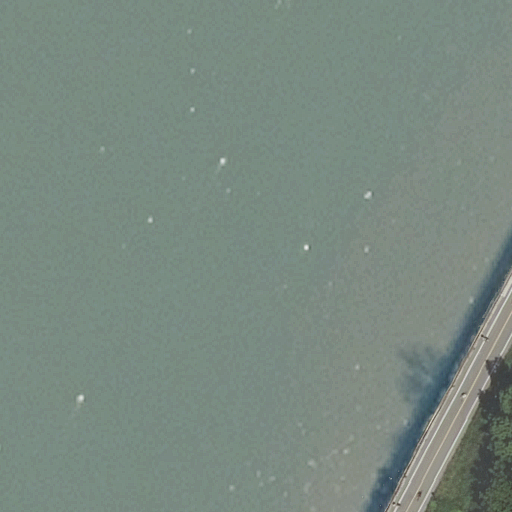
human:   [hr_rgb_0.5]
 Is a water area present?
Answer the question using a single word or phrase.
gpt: yes

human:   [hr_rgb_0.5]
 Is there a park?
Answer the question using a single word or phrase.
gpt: yes

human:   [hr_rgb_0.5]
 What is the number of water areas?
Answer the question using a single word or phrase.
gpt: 1

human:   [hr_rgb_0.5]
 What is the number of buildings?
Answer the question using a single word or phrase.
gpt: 0

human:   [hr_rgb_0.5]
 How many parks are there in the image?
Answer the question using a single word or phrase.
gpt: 1

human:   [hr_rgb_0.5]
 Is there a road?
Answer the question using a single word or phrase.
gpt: yes

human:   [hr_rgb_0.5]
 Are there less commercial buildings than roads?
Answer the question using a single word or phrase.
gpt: yes

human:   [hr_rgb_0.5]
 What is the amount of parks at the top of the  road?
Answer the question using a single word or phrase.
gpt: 1

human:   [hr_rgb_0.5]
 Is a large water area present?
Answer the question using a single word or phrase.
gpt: yes

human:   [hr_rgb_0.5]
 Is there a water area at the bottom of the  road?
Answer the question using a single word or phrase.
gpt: no

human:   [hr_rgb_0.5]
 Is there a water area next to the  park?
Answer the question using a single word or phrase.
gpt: yes

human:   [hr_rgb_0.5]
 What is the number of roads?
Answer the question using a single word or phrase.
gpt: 1

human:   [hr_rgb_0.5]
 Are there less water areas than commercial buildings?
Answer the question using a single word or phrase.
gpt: no

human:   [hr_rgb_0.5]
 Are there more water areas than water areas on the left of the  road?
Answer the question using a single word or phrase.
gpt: yes

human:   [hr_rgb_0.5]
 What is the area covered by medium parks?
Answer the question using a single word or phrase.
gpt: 434m2

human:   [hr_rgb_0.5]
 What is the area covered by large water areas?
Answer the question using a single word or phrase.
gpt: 9924m2

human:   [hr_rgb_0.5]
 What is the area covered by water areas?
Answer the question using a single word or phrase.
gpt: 9924m2

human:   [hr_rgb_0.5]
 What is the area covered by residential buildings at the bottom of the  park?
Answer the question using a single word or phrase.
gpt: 0m2

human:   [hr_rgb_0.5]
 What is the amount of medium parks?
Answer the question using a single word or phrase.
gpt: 1

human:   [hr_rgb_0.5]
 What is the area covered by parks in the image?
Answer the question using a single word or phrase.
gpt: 434m2

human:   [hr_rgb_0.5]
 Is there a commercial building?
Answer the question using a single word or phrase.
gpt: no

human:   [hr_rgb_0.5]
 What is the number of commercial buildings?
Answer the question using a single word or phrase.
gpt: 0

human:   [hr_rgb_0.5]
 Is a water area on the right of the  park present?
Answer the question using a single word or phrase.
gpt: no

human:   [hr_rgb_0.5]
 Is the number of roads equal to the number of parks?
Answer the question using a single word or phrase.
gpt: yes

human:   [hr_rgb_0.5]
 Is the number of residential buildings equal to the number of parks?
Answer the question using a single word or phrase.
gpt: no

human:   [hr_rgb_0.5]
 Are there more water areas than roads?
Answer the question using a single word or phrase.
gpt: no

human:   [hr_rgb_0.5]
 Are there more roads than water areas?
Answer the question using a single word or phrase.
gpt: no

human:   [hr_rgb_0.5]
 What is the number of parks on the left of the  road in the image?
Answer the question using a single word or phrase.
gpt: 0

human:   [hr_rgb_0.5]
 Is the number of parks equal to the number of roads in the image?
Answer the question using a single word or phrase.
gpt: yes

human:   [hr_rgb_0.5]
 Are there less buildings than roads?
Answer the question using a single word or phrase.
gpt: yes

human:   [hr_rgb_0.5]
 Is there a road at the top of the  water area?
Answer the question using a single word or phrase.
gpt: no

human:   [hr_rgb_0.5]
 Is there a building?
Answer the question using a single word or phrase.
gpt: no

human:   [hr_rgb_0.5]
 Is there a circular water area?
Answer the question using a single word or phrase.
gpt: no

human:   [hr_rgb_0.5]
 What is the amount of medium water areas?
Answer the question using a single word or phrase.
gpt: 0

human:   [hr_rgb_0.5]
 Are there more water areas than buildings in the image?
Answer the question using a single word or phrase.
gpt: yes

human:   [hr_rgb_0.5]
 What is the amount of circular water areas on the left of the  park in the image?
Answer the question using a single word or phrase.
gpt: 0

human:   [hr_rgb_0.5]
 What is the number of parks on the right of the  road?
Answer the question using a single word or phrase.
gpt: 1

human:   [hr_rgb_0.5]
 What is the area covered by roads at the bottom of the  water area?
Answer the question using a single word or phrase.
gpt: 0m2

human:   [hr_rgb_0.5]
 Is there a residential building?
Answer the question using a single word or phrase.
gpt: no

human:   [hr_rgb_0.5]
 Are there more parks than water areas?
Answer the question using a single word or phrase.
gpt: no

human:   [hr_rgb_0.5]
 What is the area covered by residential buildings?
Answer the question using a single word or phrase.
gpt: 0m2

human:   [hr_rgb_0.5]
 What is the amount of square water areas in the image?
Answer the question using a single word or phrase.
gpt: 0

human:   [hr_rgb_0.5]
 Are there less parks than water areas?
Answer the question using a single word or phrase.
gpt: no

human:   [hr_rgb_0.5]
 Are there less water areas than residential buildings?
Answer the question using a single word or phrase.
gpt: no

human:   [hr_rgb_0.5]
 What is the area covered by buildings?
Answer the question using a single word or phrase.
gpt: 0m2

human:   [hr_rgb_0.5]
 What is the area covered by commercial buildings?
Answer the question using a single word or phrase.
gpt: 0m2

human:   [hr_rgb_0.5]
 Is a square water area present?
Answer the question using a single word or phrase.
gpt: no

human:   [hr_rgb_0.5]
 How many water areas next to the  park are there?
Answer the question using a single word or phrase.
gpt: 1

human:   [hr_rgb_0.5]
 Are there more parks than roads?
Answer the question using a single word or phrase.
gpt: no

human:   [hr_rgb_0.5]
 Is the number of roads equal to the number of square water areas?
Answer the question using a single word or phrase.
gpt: no

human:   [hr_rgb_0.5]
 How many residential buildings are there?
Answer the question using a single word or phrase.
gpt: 0

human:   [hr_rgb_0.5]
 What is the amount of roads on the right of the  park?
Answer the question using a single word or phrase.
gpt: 0

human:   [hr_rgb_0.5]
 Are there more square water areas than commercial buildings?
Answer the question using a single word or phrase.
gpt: no

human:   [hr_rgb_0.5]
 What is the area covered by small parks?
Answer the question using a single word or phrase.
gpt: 0m2

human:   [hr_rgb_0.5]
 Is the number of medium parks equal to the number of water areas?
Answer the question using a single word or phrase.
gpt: yes

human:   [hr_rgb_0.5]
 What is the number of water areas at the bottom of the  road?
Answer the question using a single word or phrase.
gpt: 0

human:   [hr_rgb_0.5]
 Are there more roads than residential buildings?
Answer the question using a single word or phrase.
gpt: yes

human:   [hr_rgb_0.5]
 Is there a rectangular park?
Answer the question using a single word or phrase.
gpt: yes

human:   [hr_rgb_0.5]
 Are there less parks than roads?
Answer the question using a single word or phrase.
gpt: no

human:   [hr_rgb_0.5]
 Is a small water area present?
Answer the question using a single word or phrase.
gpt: no

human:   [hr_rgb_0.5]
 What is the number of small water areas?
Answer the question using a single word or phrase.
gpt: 0

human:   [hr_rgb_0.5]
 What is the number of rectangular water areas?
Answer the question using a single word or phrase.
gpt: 1

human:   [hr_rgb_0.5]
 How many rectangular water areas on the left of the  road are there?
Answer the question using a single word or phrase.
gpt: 0

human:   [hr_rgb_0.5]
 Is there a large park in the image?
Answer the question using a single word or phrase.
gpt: no